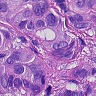
Metastatic tissue present: yes